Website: macys
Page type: gifting
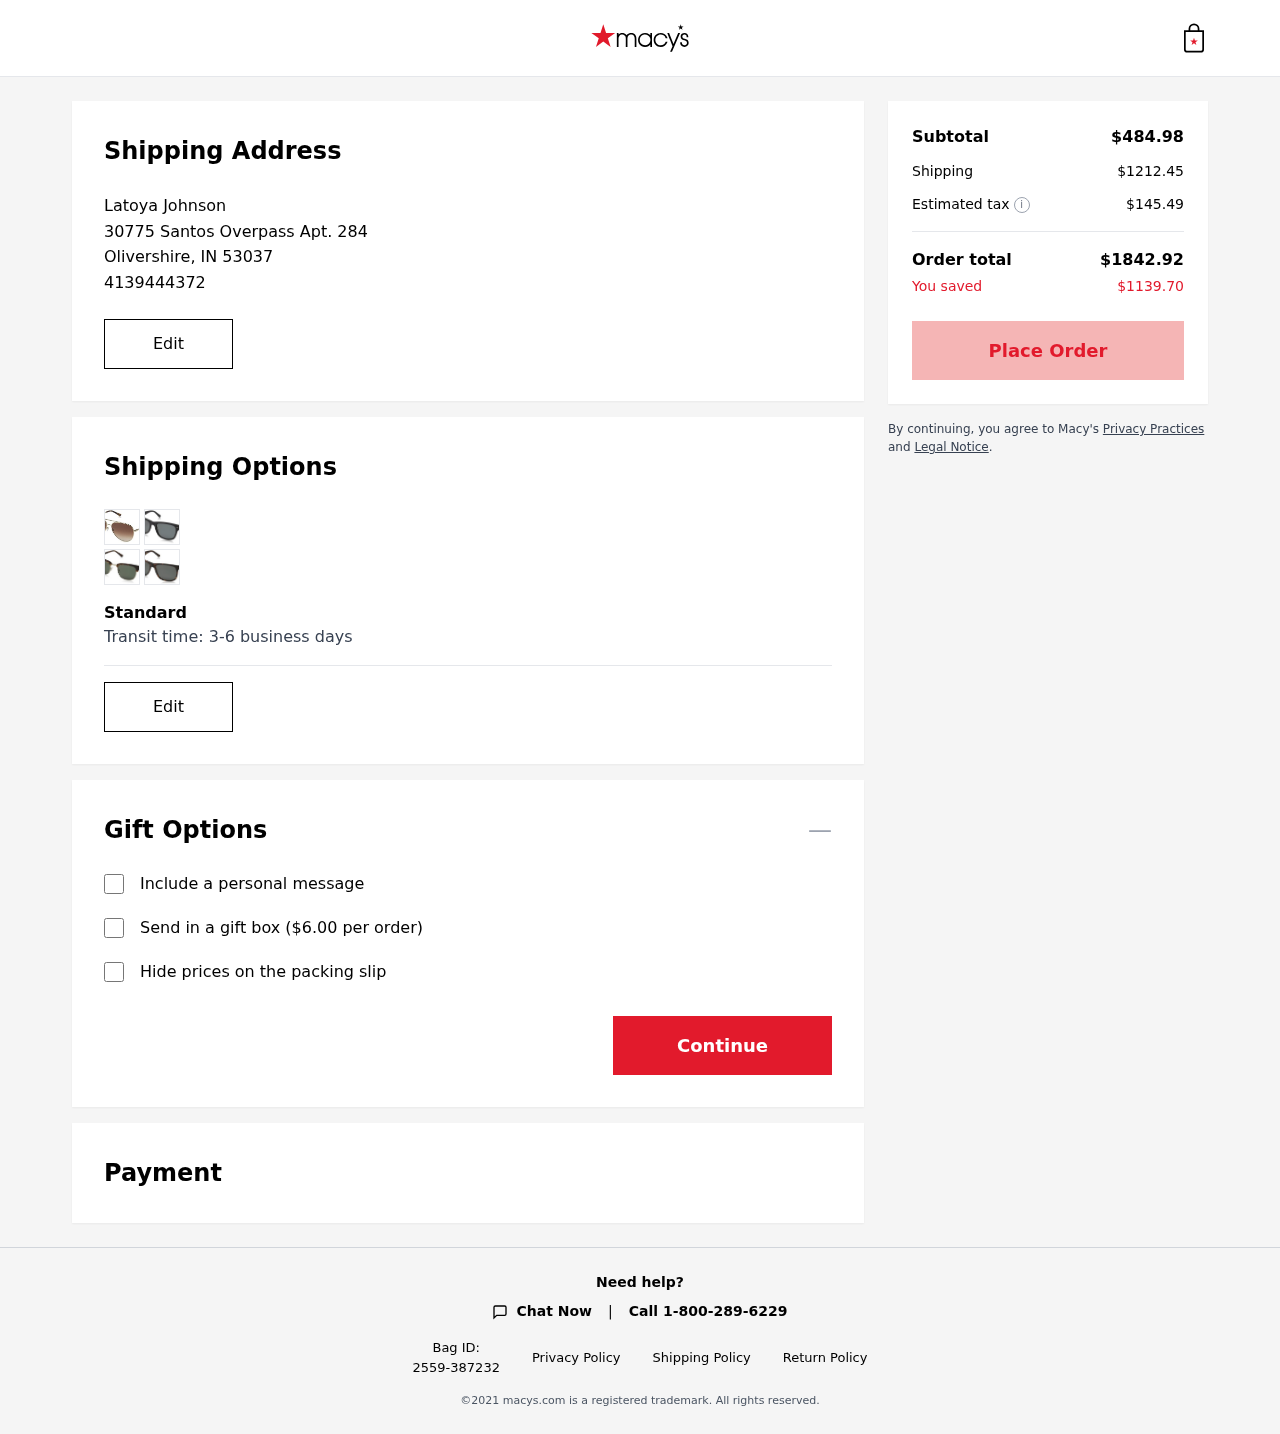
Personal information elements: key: PII_CITY
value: Olivershire
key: PII_FULLNAME
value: Latoya Johnson
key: PII_PHONE
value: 4139444372
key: PII_POSTCODE
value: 53037
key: PII_STATE_ABBR
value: IN
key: PII_STREET
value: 30775 Santos Overpass Apt. 284
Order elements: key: ORDER_SUBTOTAL
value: $484.98
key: ORDER_SHIPPING_COST
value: $1212.45
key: ORDER_TAX
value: $145.49
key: ORDER_TOTAL
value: $1842.92
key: ORDER_SAVINGS
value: $1139.70
Other elements: key: GIFT_BOX_PRICE
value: $6.00